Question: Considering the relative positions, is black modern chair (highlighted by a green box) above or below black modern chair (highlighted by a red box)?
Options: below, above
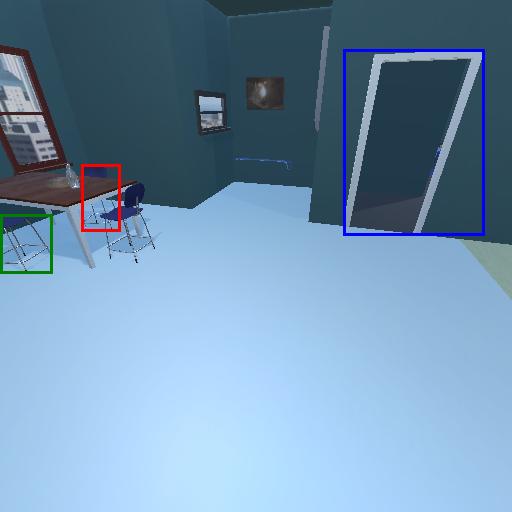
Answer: below